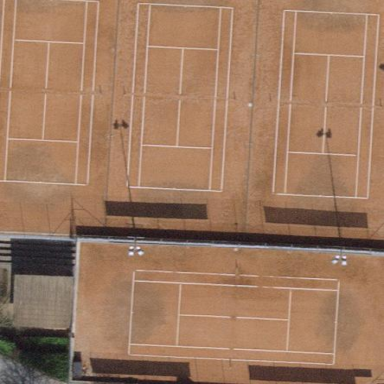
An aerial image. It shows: Tennis court on pitch designated for leisure land.